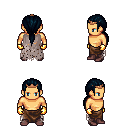
a pixel art fantasy rpg character, male body template, human, tanned skin, gray tattered cape, robe skirt, raven ponytail hairstyle, bronze tiara, gold gloves, maroon shoes, four views (front, back, left, right), 2x2 character sprite sheet, small pixel art, hard edges, no anti-aliasing